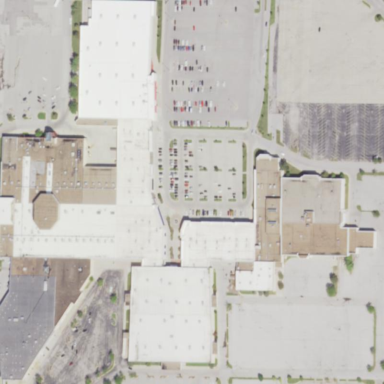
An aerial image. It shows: Mall building.